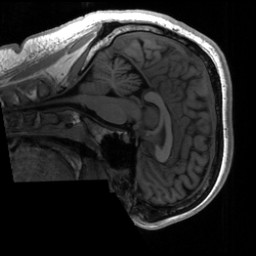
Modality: T1w
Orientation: sagittal
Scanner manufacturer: siemens
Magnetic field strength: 1.5 T
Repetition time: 2.4 s
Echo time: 0.00398 s